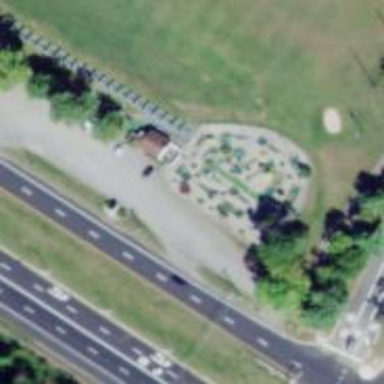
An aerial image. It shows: Miniature golf course.